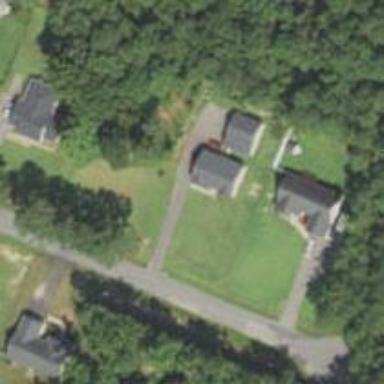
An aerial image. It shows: Driveway.